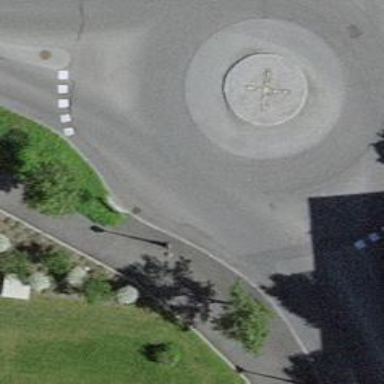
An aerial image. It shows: Residential road with roundabout.